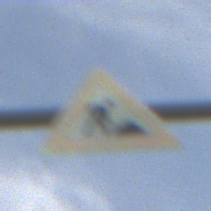
Verkehrszeichen: Arbeitsstelle
Umgebung: Outdoor, Nature
Tageszeit: MorningAfternoon
Wetter: PartlyCloudy
Licht: Natural
Jahreszeit: NotSpecified
Kontrast: HighContrast